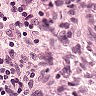
Metastatic tissue present: no